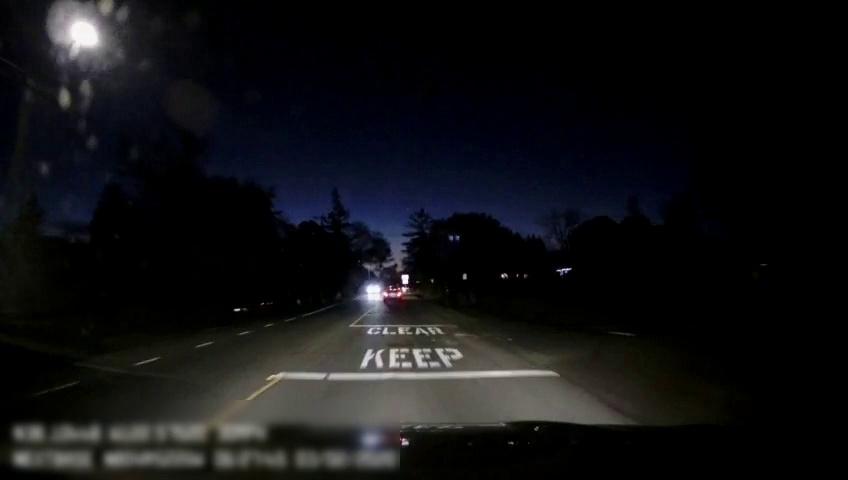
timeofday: Night
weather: Cloudy
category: Drivable Space
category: Vehicles | Car
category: Lanes | Current Lane
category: Lanes | Opposite Lane
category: Lanes | Current Lane